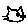
Label: cat